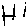
Label: square